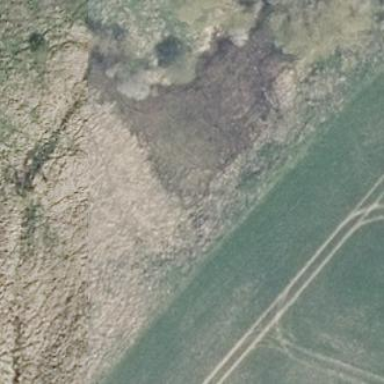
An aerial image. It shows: Wetland area.